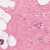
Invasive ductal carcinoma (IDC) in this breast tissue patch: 0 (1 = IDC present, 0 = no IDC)